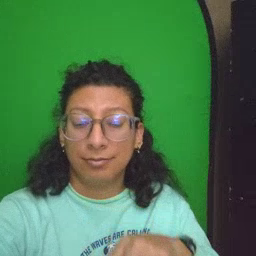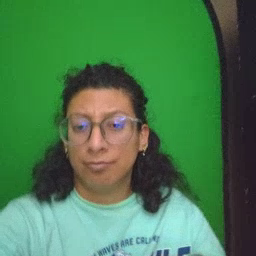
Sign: goose